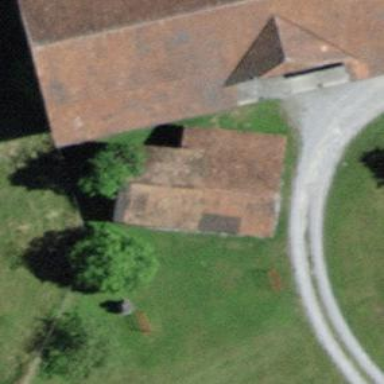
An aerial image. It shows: Barn.